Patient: sex F, age 54
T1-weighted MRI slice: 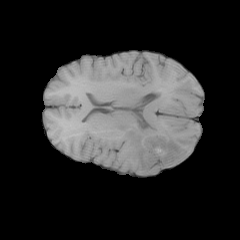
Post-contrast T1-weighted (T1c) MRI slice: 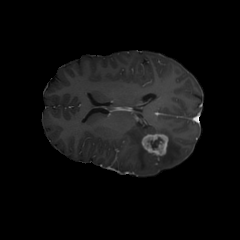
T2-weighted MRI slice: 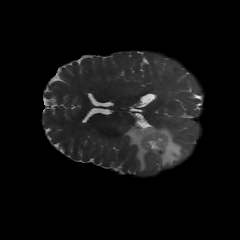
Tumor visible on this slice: yes
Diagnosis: Glioblastoma, IDH-wildtype
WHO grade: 4